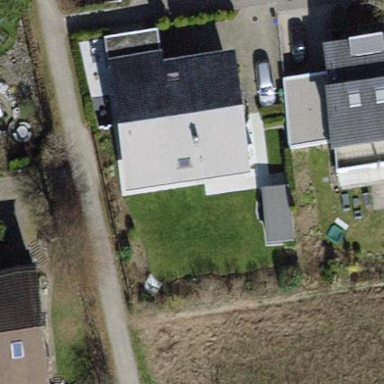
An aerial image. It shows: Building with tile roof.